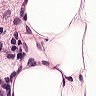
Metastatic tissue present: no